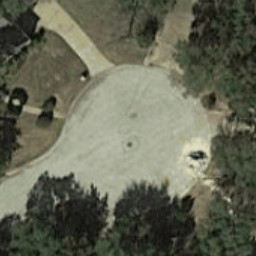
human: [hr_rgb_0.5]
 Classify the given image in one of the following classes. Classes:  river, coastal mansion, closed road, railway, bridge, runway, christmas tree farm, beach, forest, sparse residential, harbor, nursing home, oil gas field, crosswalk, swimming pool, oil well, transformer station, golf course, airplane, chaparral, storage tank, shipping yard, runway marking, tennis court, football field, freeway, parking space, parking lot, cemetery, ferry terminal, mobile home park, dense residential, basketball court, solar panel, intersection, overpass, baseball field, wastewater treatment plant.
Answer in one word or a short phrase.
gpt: closed road